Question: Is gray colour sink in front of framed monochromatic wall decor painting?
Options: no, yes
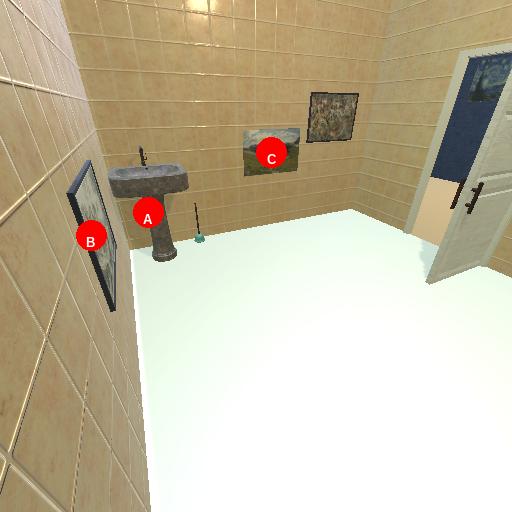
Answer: no